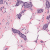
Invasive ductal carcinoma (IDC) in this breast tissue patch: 1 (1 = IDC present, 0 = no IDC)